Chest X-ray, PA view. Patient: 49 years old, sex F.
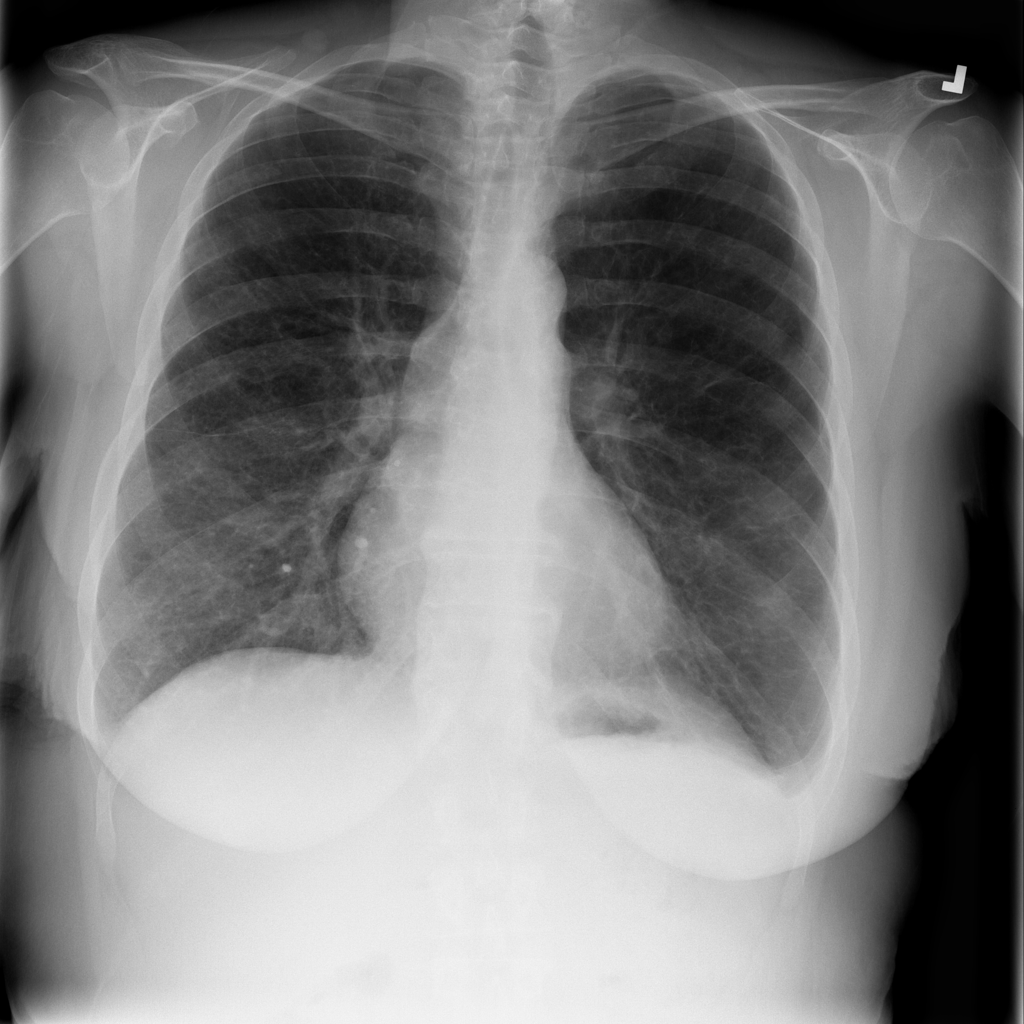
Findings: No Finding